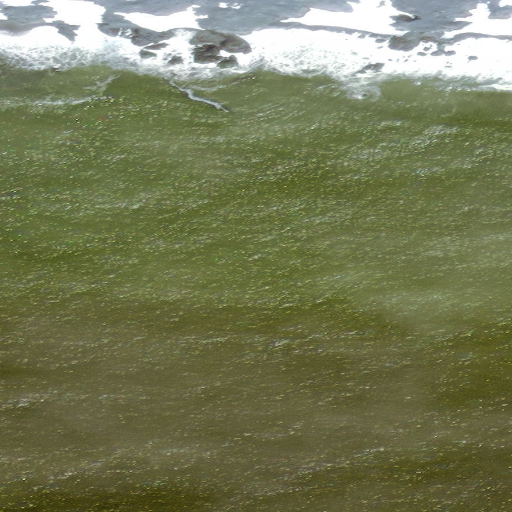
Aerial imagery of cape in Alaska named Singikpak Point containing only unknown